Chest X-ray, AP view. Patient: 24 years old, sex M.
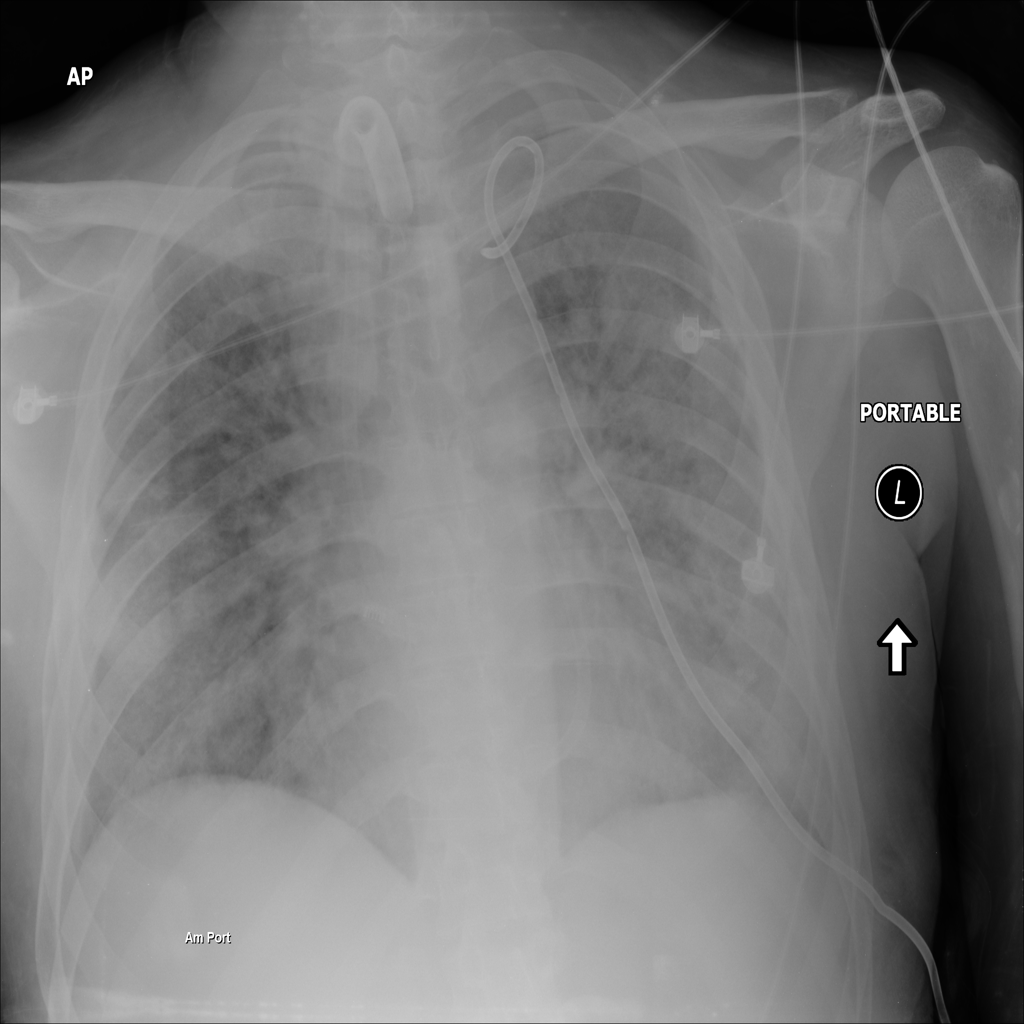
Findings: Infiltration